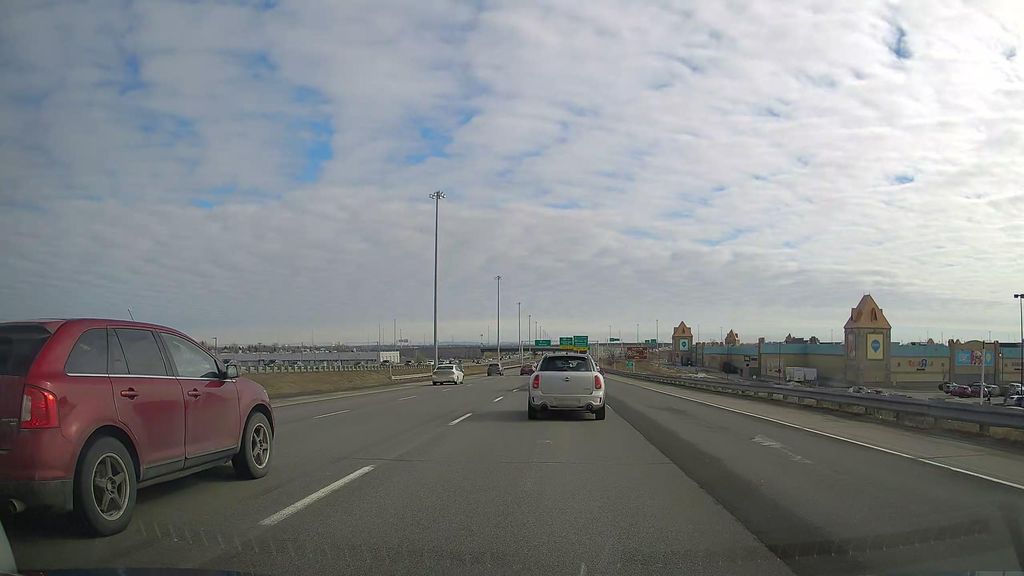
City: montreal